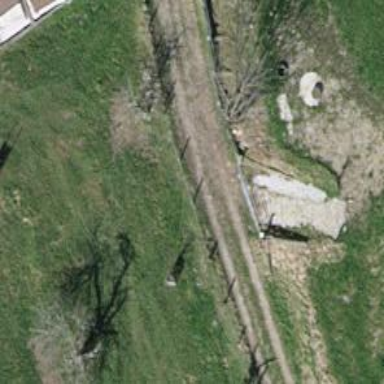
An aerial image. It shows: Gate.